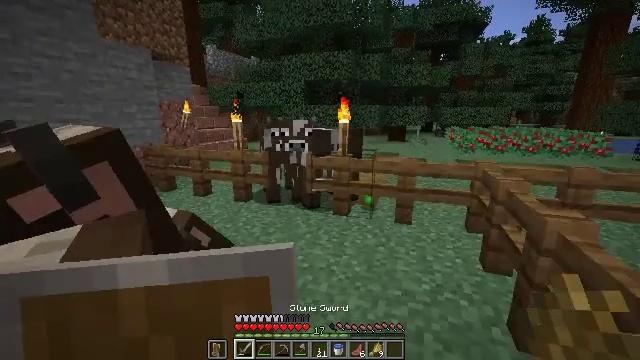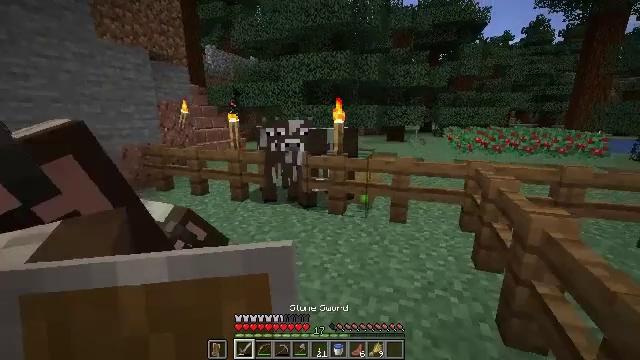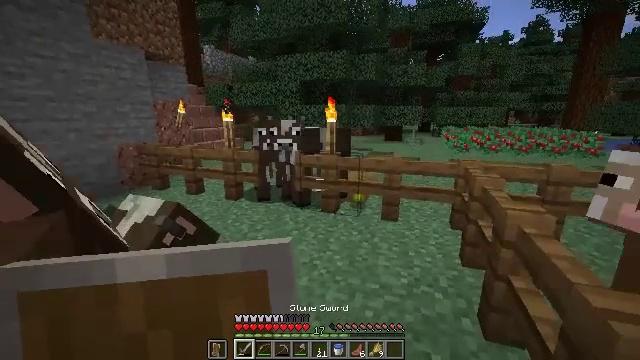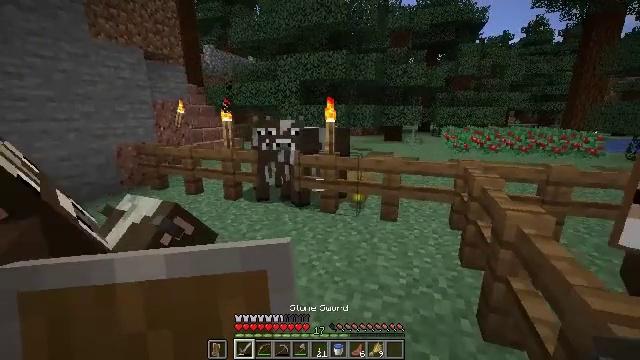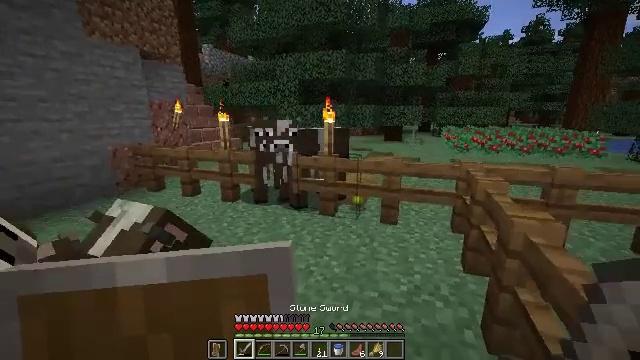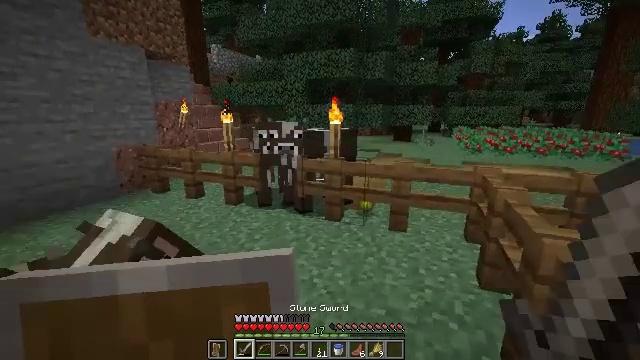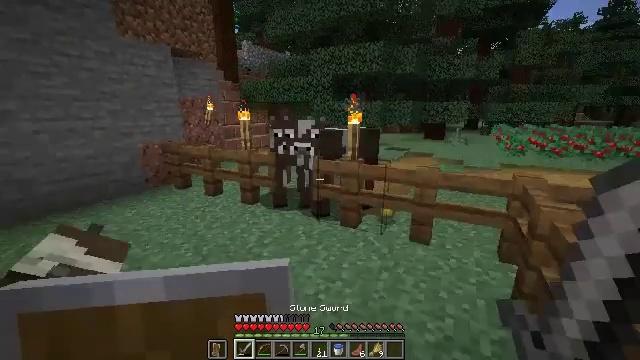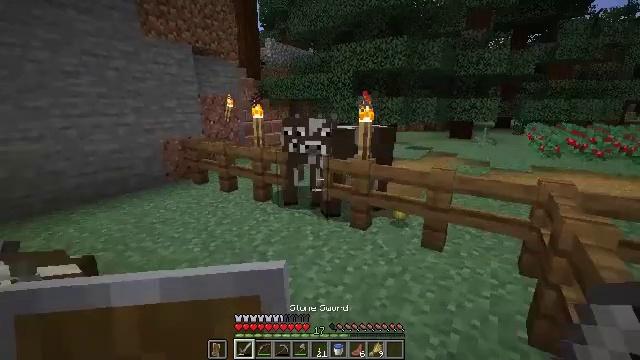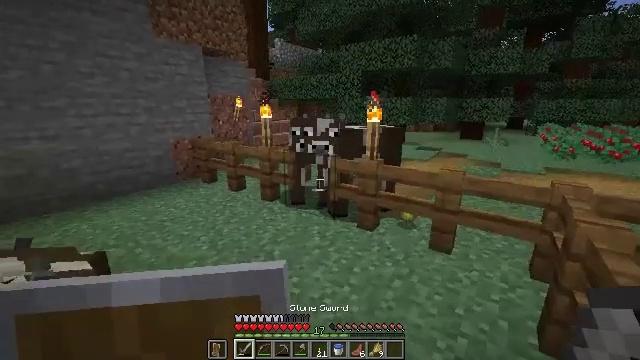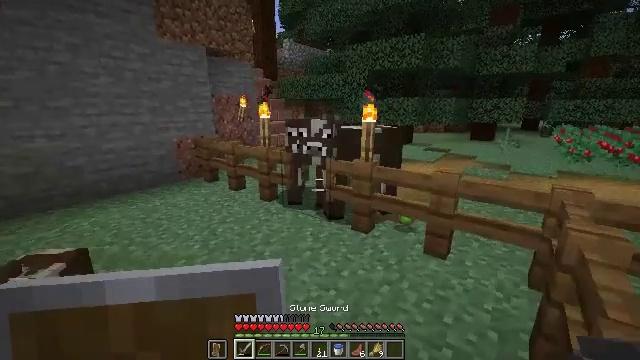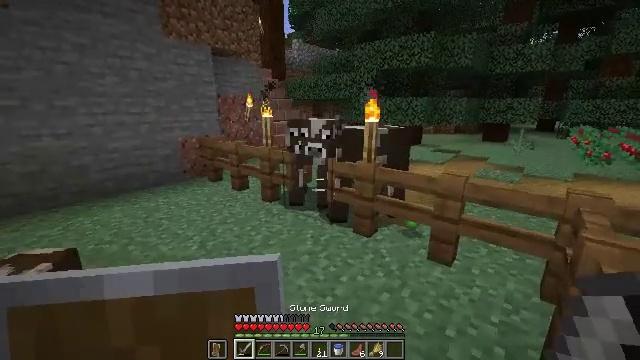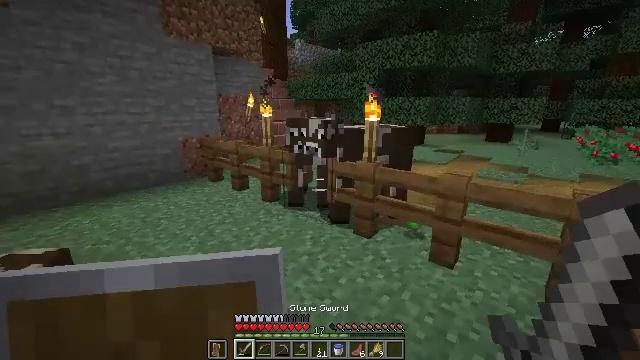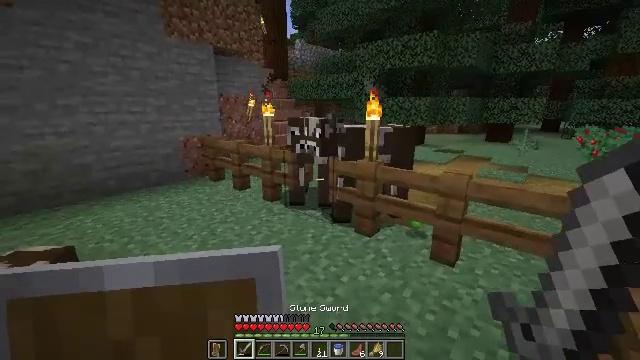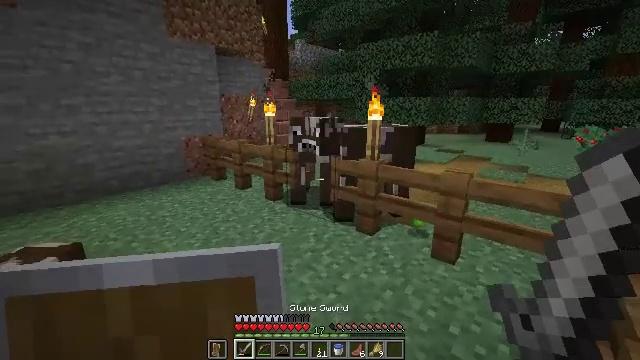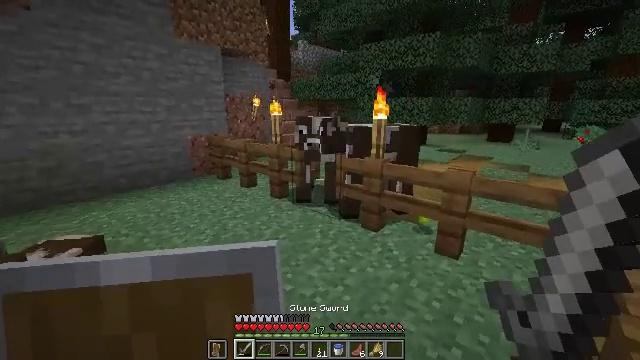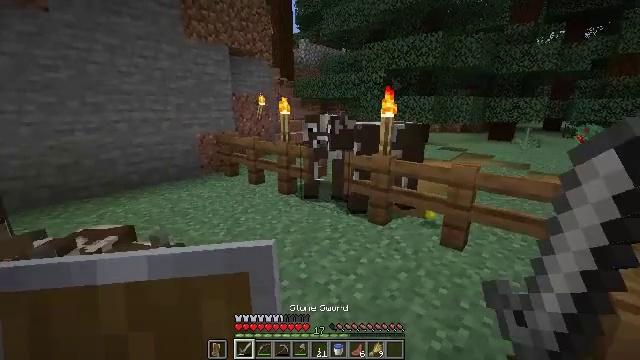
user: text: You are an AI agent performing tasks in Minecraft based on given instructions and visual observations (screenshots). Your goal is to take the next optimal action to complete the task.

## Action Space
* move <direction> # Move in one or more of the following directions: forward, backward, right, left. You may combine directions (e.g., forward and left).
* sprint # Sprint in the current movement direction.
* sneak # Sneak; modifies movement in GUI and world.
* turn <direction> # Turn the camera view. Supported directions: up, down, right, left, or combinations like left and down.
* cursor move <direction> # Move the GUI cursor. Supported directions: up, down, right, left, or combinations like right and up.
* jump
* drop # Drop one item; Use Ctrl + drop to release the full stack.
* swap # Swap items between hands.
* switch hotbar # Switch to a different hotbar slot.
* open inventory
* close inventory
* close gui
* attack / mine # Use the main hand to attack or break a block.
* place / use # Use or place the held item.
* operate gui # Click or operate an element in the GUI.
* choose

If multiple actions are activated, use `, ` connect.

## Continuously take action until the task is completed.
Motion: motion action
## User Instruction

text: Mine the spruce fence.
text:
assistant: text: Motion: switch to hotbar 1
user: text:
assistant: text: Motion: no_op
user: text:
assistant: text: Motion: move forward
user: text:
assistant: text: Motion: move forward
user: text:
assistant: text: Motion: move forward and move right, turn left
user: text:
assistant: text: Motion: move forward and move right, turn left
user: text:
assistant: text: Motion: move right, turn left
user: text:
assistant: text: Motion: move right, turn left
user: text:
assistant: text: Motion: move right, turn left
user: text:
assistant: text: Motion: turn left
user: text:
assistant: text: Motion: no_op
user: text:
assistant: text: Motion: move back
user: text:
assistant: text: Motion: move back
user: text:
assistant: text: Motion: move back and move left
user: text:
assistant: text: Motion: move back and move left
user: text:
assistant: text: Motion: move back and move left
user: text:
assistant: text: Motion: move back and move left
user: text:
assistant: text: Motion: move back and move left
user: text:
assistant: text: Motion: move back and move left
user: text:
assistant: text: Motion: move back and move left
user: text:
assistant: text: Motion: move back and move left
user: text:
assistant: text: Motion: move back and move left
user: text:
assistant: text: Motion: move back and move left
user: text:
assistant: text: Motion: move back and move left
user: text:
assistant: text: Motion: move back and move left, turn right
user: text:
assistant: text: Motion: move back and move left, turn right
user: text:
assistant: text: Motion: move back and move left
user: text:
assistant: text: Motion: move back and move left, turn right
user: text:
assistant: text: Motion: move back and move left
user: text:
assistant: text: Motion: move back and move left